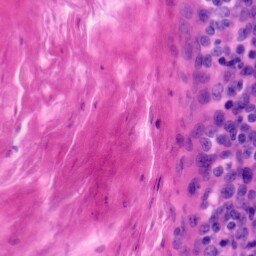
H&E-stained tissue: Tonsil